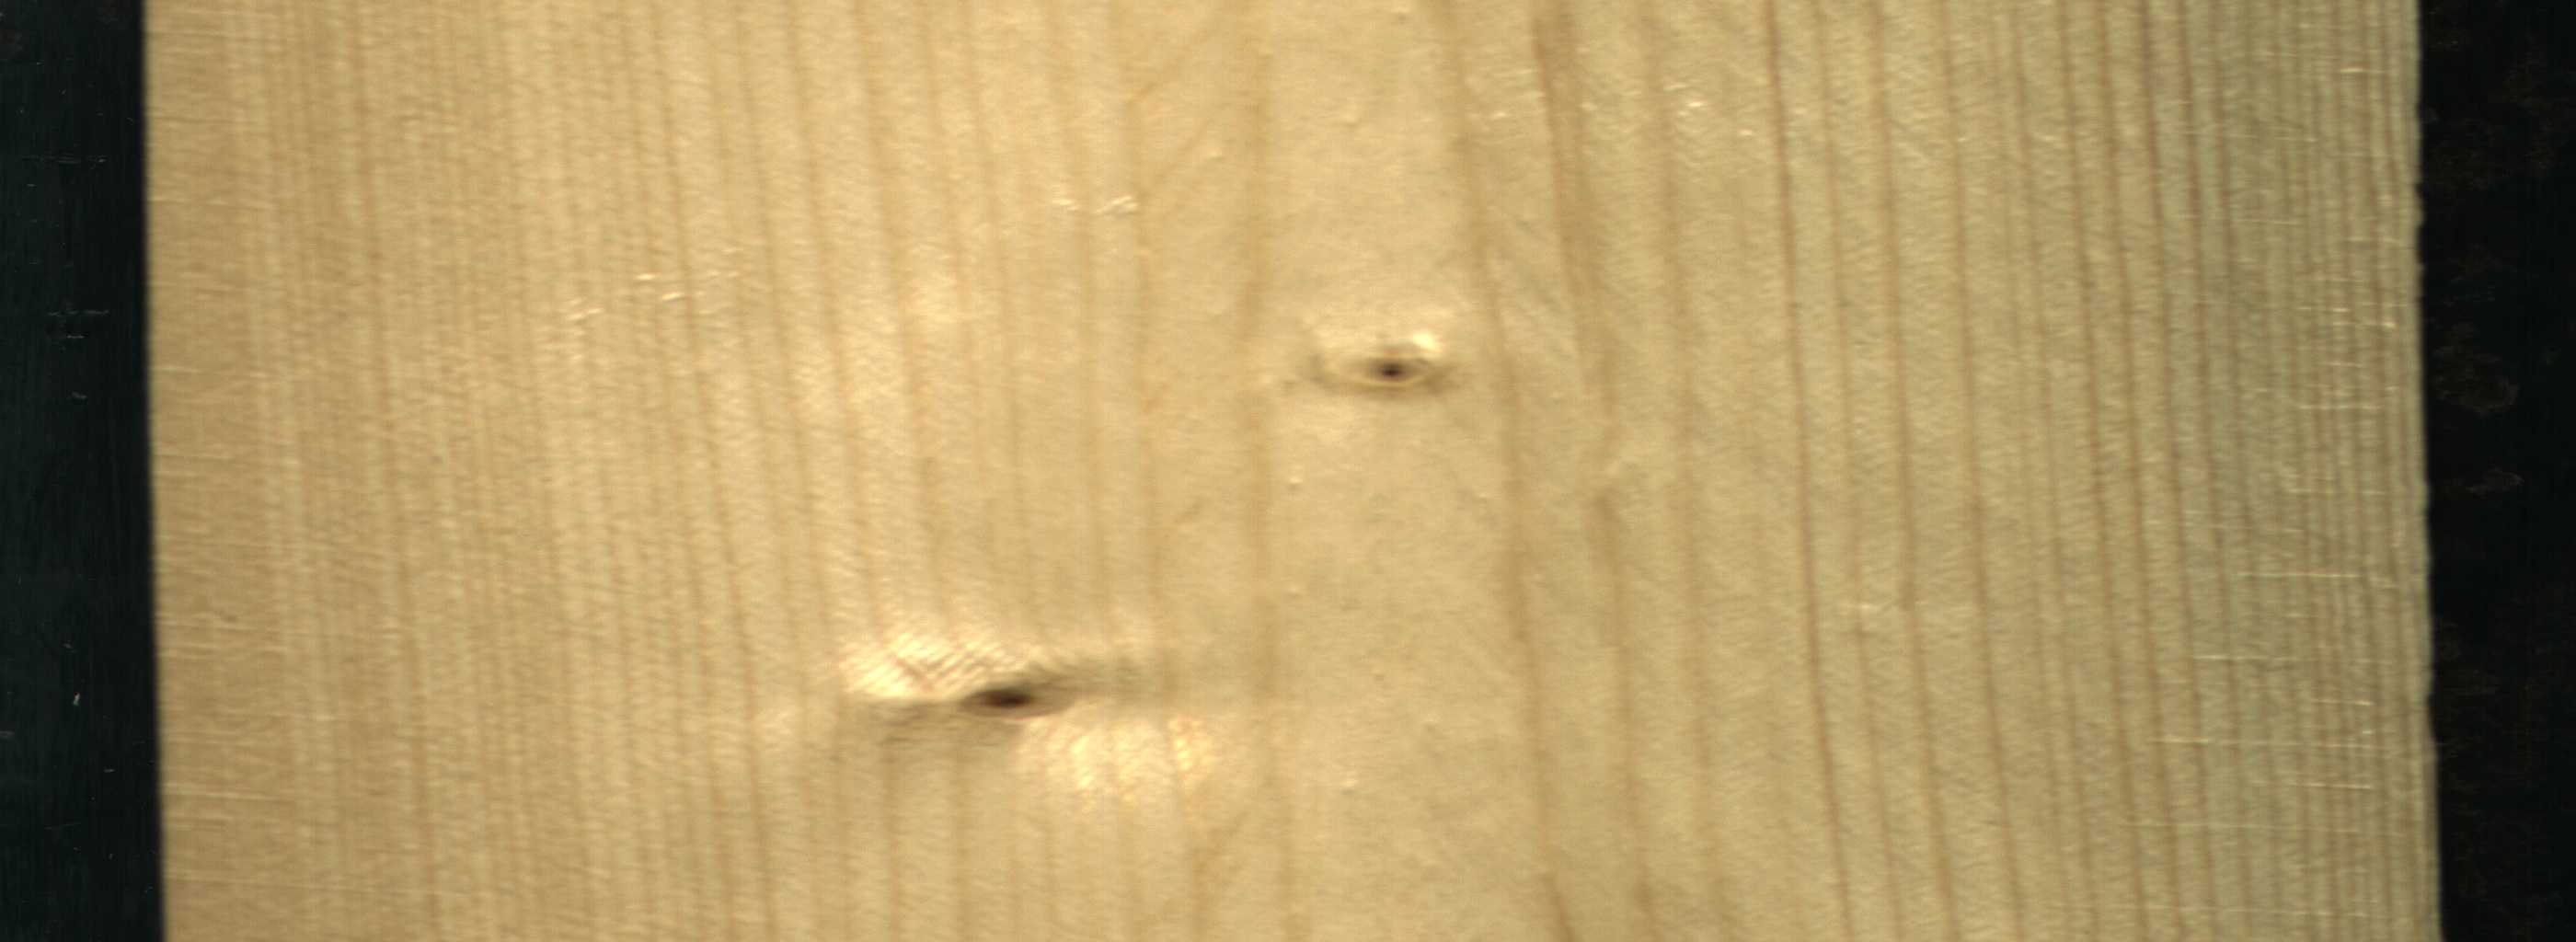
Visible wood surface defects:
Live_Knot
Live_Knot